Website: crate-barrel
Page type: billing-address
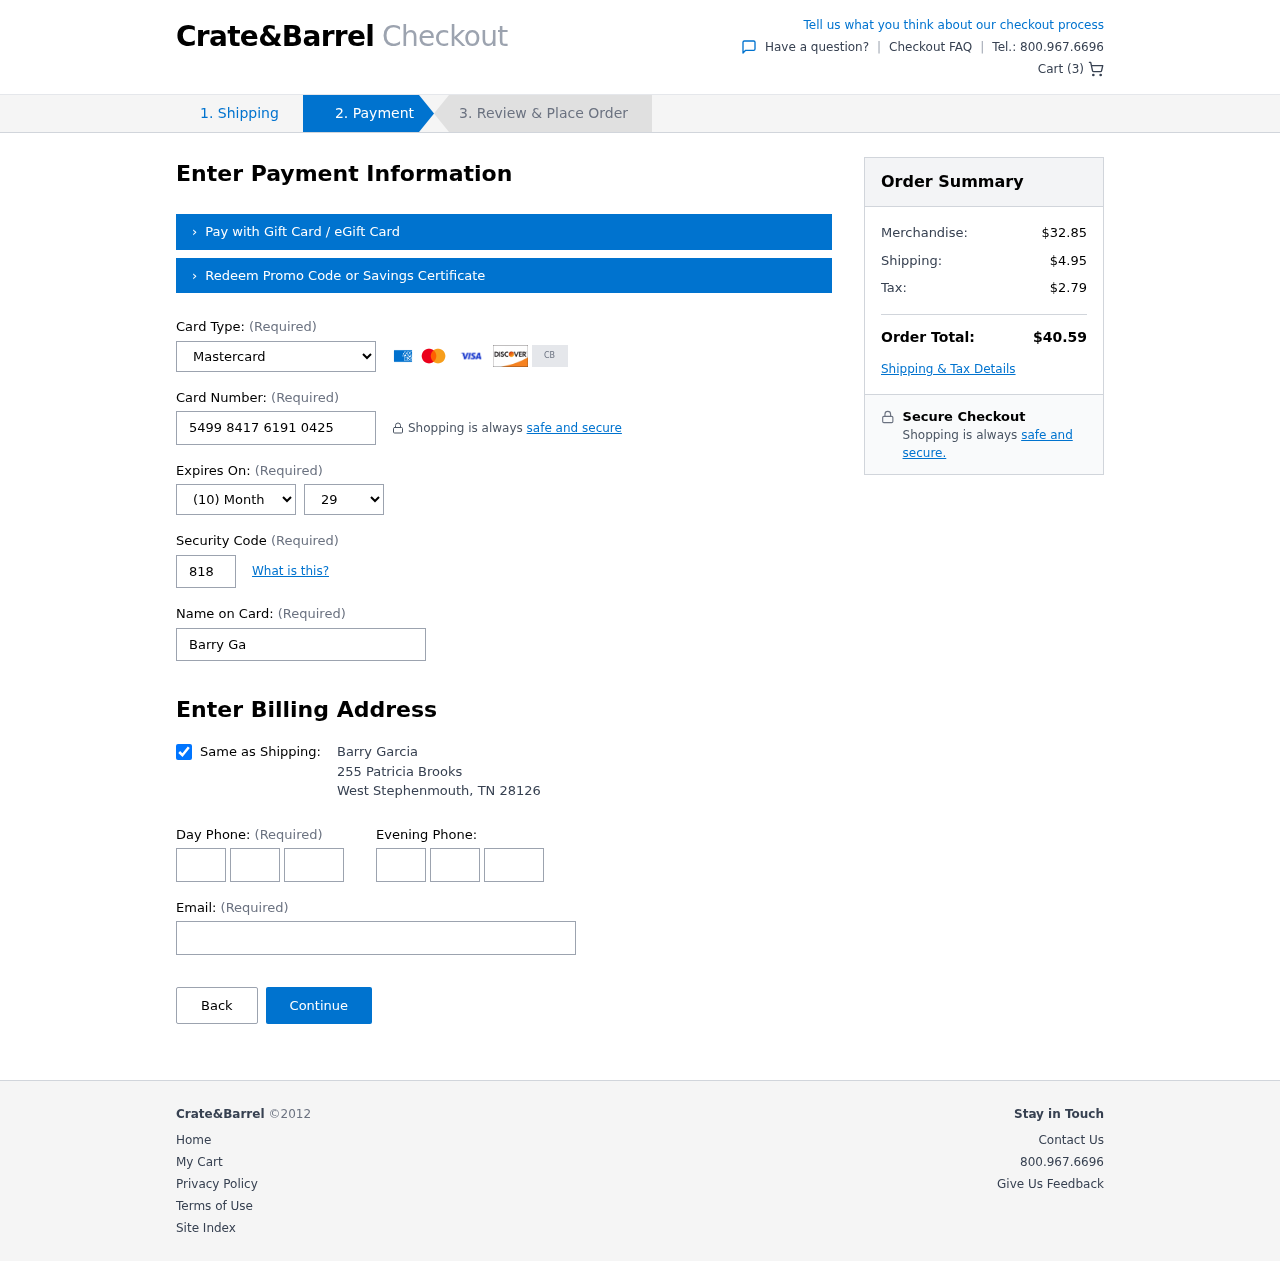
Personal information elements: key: PII_CARD_CVV
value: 818
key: PII_CARD_EXPIRY_MONTH
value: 10
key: PII_CARD_EXPIRY_YEAR
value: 29
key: PII_CARD_NUMBER
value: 5499 8417 6191 0425
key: PII_CARD_TYPE
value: Mastercard
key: PII_CITY
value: West Stephenmouth
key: PII_EMAIL
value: barrygarcia@gmail.com
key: PII_FULLNAME
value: Barry Garcia
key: PII_PHONE_AREA
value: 359
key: PII_PHONE_PREFIX
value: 584
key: PII_PHONE_SUFFIX
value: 7077
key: PII_POSTCODE
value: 28126
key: PII_STATE_ABBR
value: TN
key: PII_STREET
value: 255 Patricia Brooks
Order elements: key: ORDER_NUM_ITEMS
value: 3
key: ORDER_SUBTOTAL
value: $32.85
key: ORDER_SHIPPING_COST
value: $4.95
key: ORDER_TAX
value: $2.79
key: ORDER_TOTAL
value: $40.59